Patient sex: F
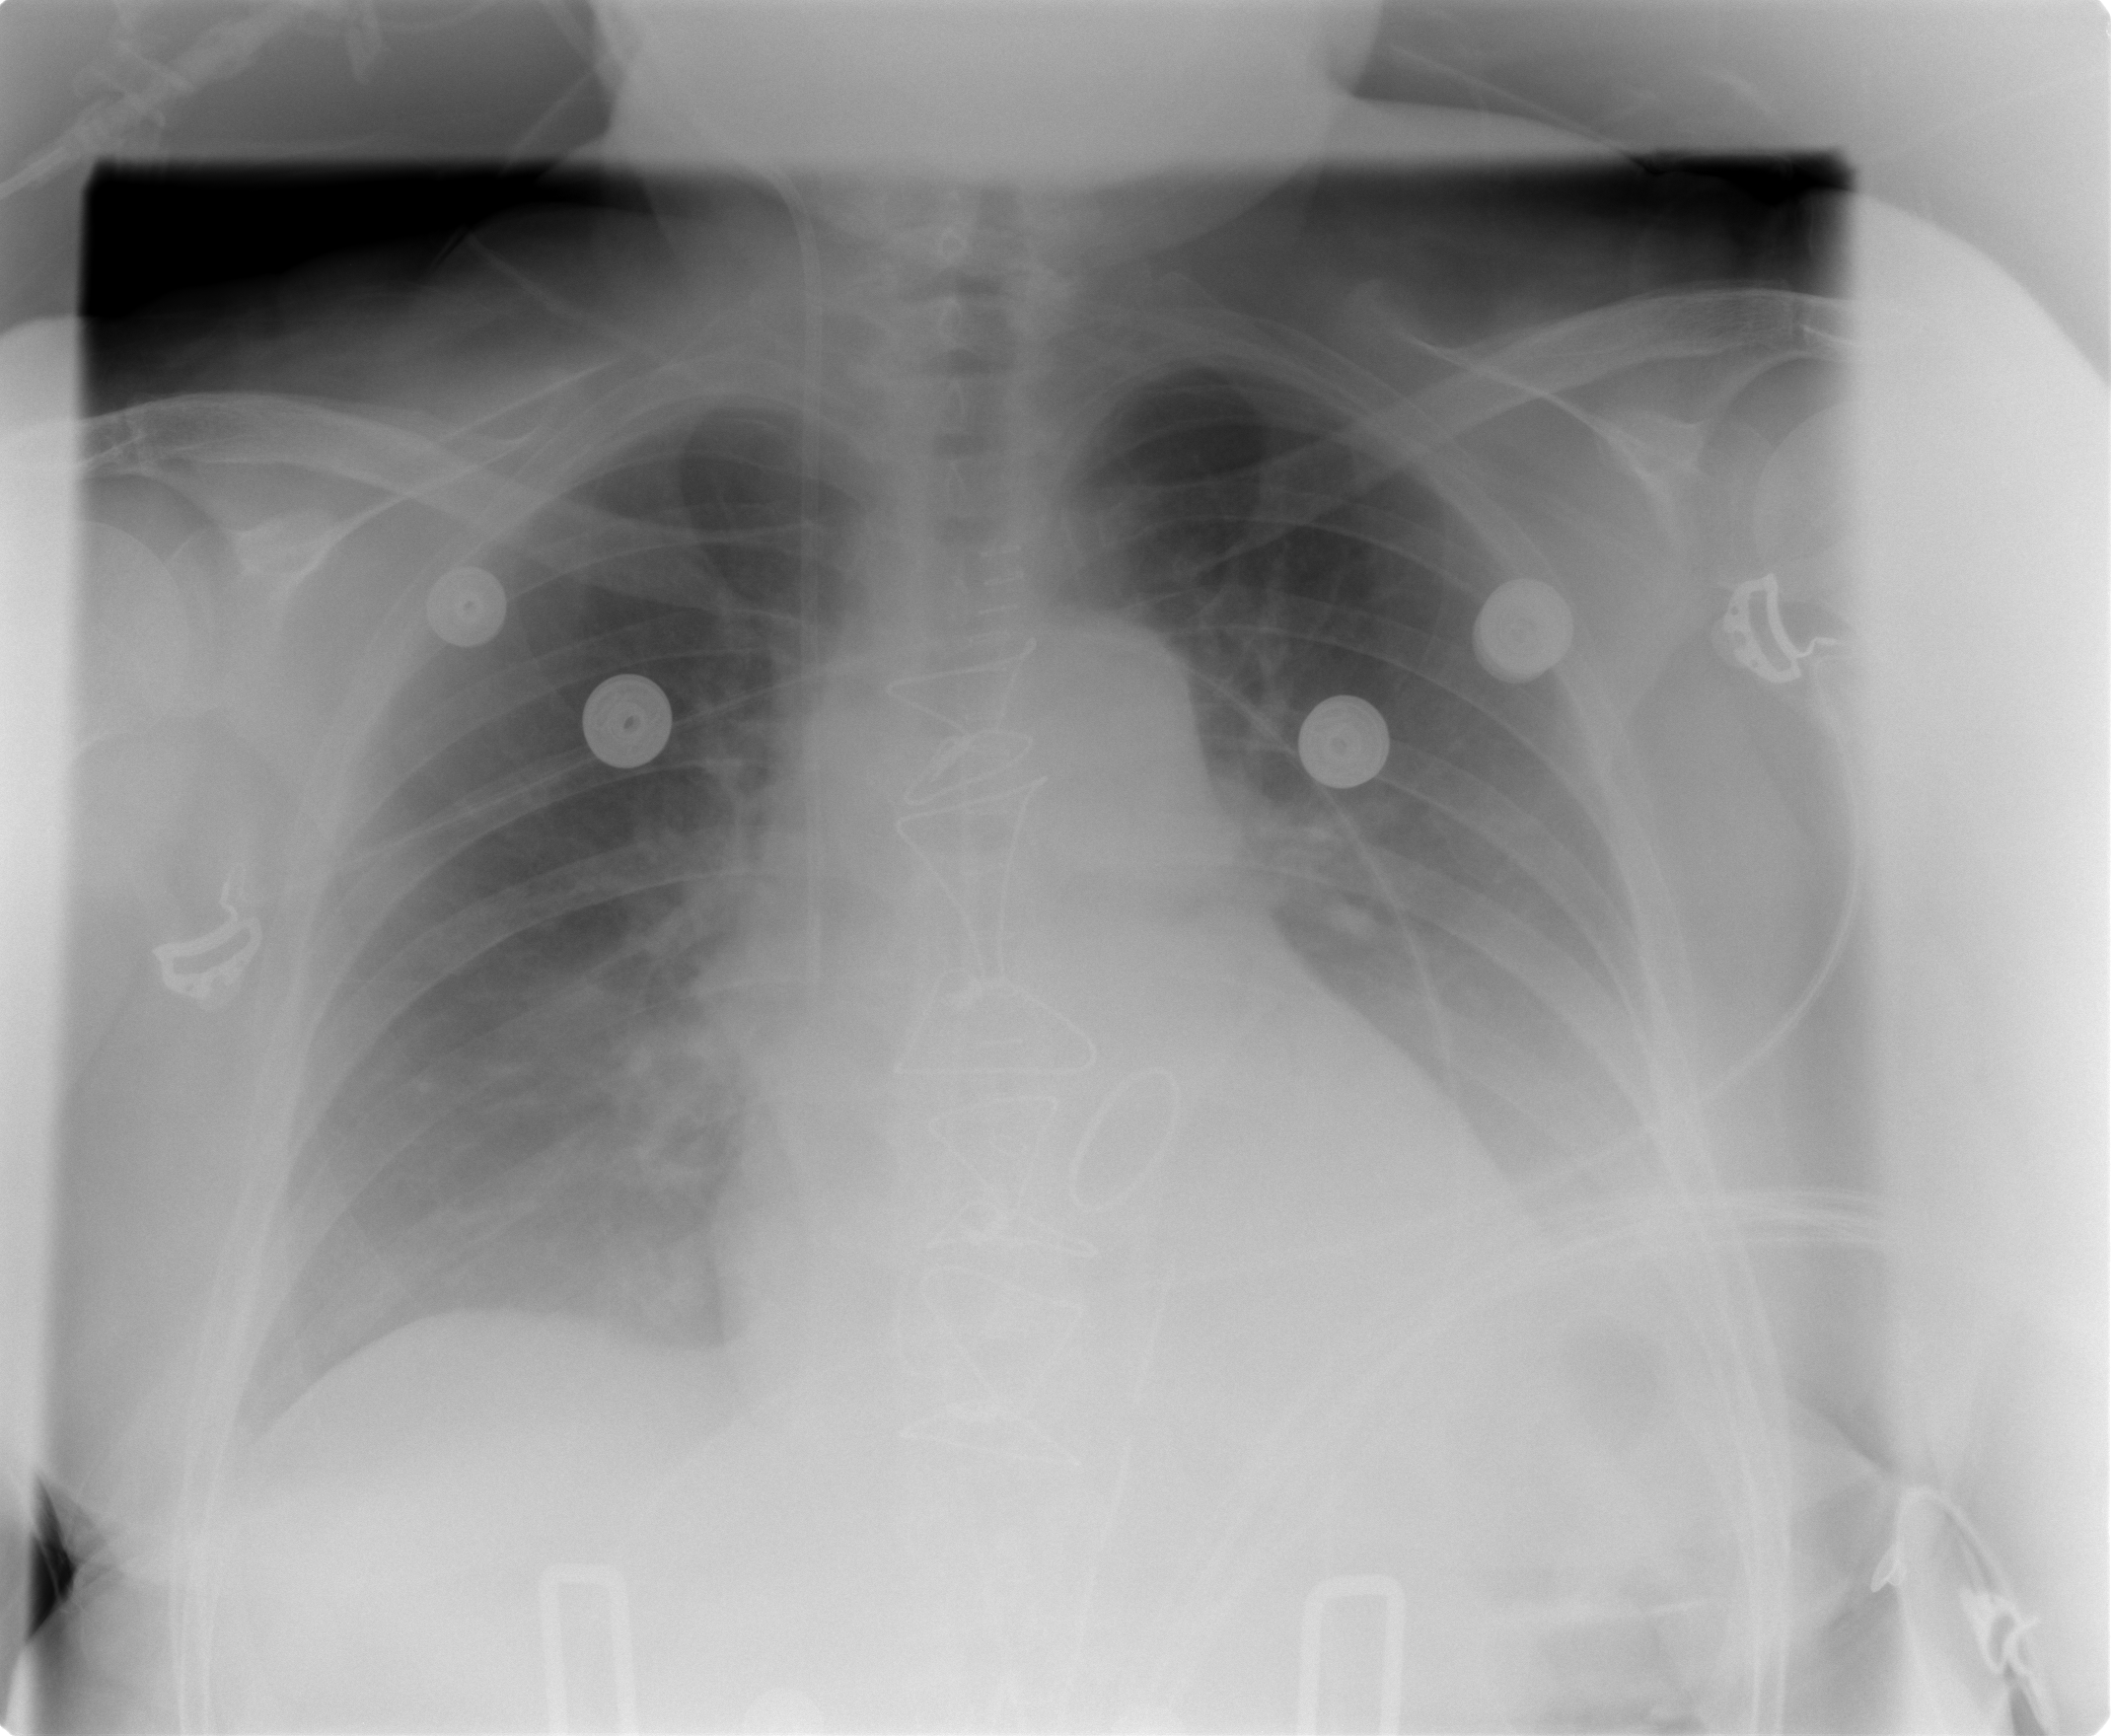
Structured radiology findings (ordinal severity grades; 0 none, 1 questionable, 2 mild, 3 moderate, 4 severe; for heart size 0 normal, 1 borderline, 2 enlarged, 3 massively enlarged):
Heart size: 0
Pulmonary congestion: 2
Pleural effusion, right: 2
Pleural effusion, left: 2
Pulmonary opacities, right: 0
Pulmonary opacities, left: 0
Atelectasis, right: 2
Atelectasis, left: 2